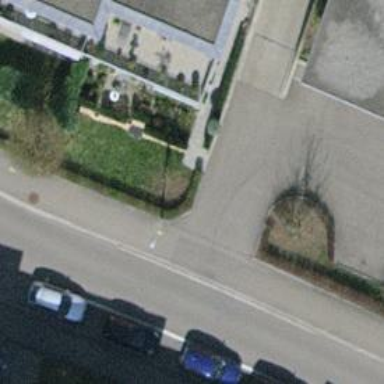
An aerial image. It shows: Urban tree adds touch of nature to the surroundings.